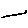
Label: line